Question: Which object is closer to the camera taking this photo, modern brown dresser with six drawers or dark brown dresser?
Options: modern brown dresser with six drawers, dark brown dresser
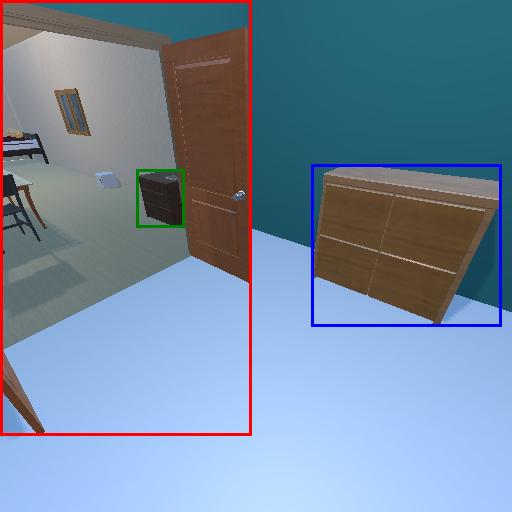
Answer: modern brown dresser with six drawers